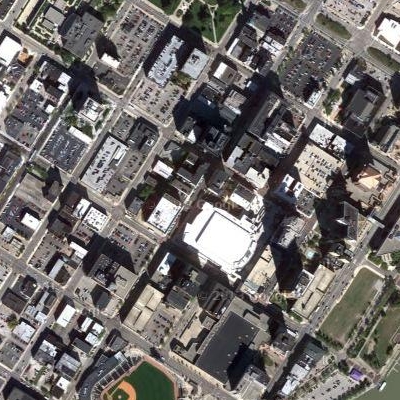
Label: cIndustry